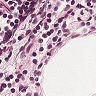
Metastatic tissue present: no